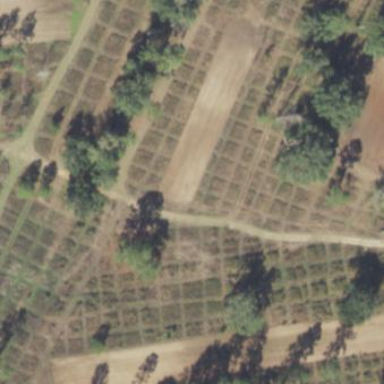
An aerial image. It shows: Orchard.